Question: I have volume (3D image) divided into blocks 16x16x16. Whole volume is 128x128x128. Data are stored in linear memory. For every block, i store start index within linear memory of whole data.
Now, I need to recalculate index from 16x16x16 block to index of 128x128x128 data. Every block is iterated with index 0, 1, 2, 3, ....4096 and I need to change this to global linear index.
Eg.:
'''
Block 1, index [2] => convert to index [18]
Block 1, index [18] => convert to index [146]
'''
2D example is ilustrated in image. I want to convert red dot (index 135) to index within whole image. Meaning it will be 1040 + something. Numbers in block corners are linear offsets within image.
I need formula for 3D data.

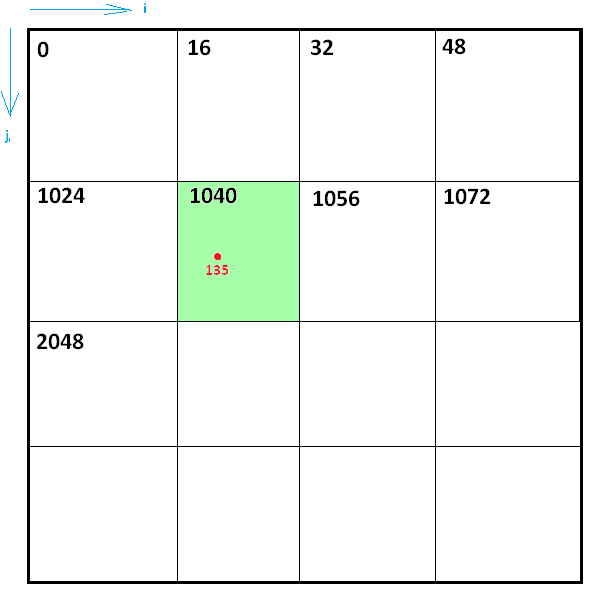
Answer: Coordinates in block: (Index div 256, (Index div 16) mod 16, Index mod 16)
Coordinates of the block origin: (16 * (Block div 64), 16 * ((Block div 8) mod 8), 16 * (Block mod 8))
Coordinates in the whole volume: (16 * (Block div 64) + (Index div 256),(16 * ((Block div 8) mod 8) + ((Index div 16) mod 16)), 16 * (Block mod 8) + (Index mod 16))
So global index is
128*128*(16 * (Block div 64) + (Index div 256)) + 128 * (16 * ((Block div 8) mod 8) + ((Index div 16) mod 16)) + 16 * (Block mod 8) + (Index mod 16)